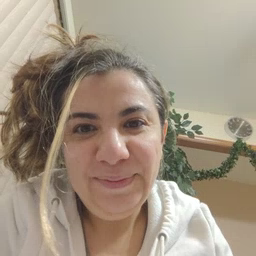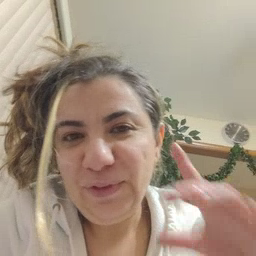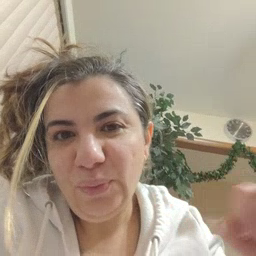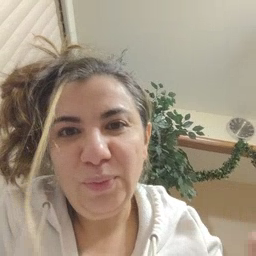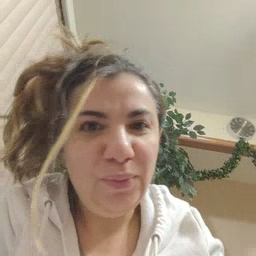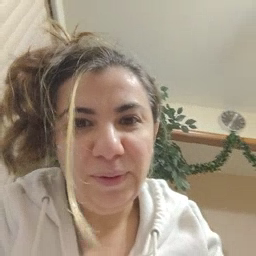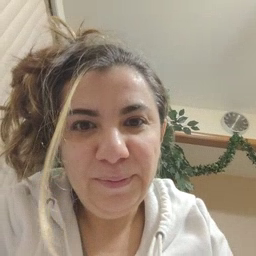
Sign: loud